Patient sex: F
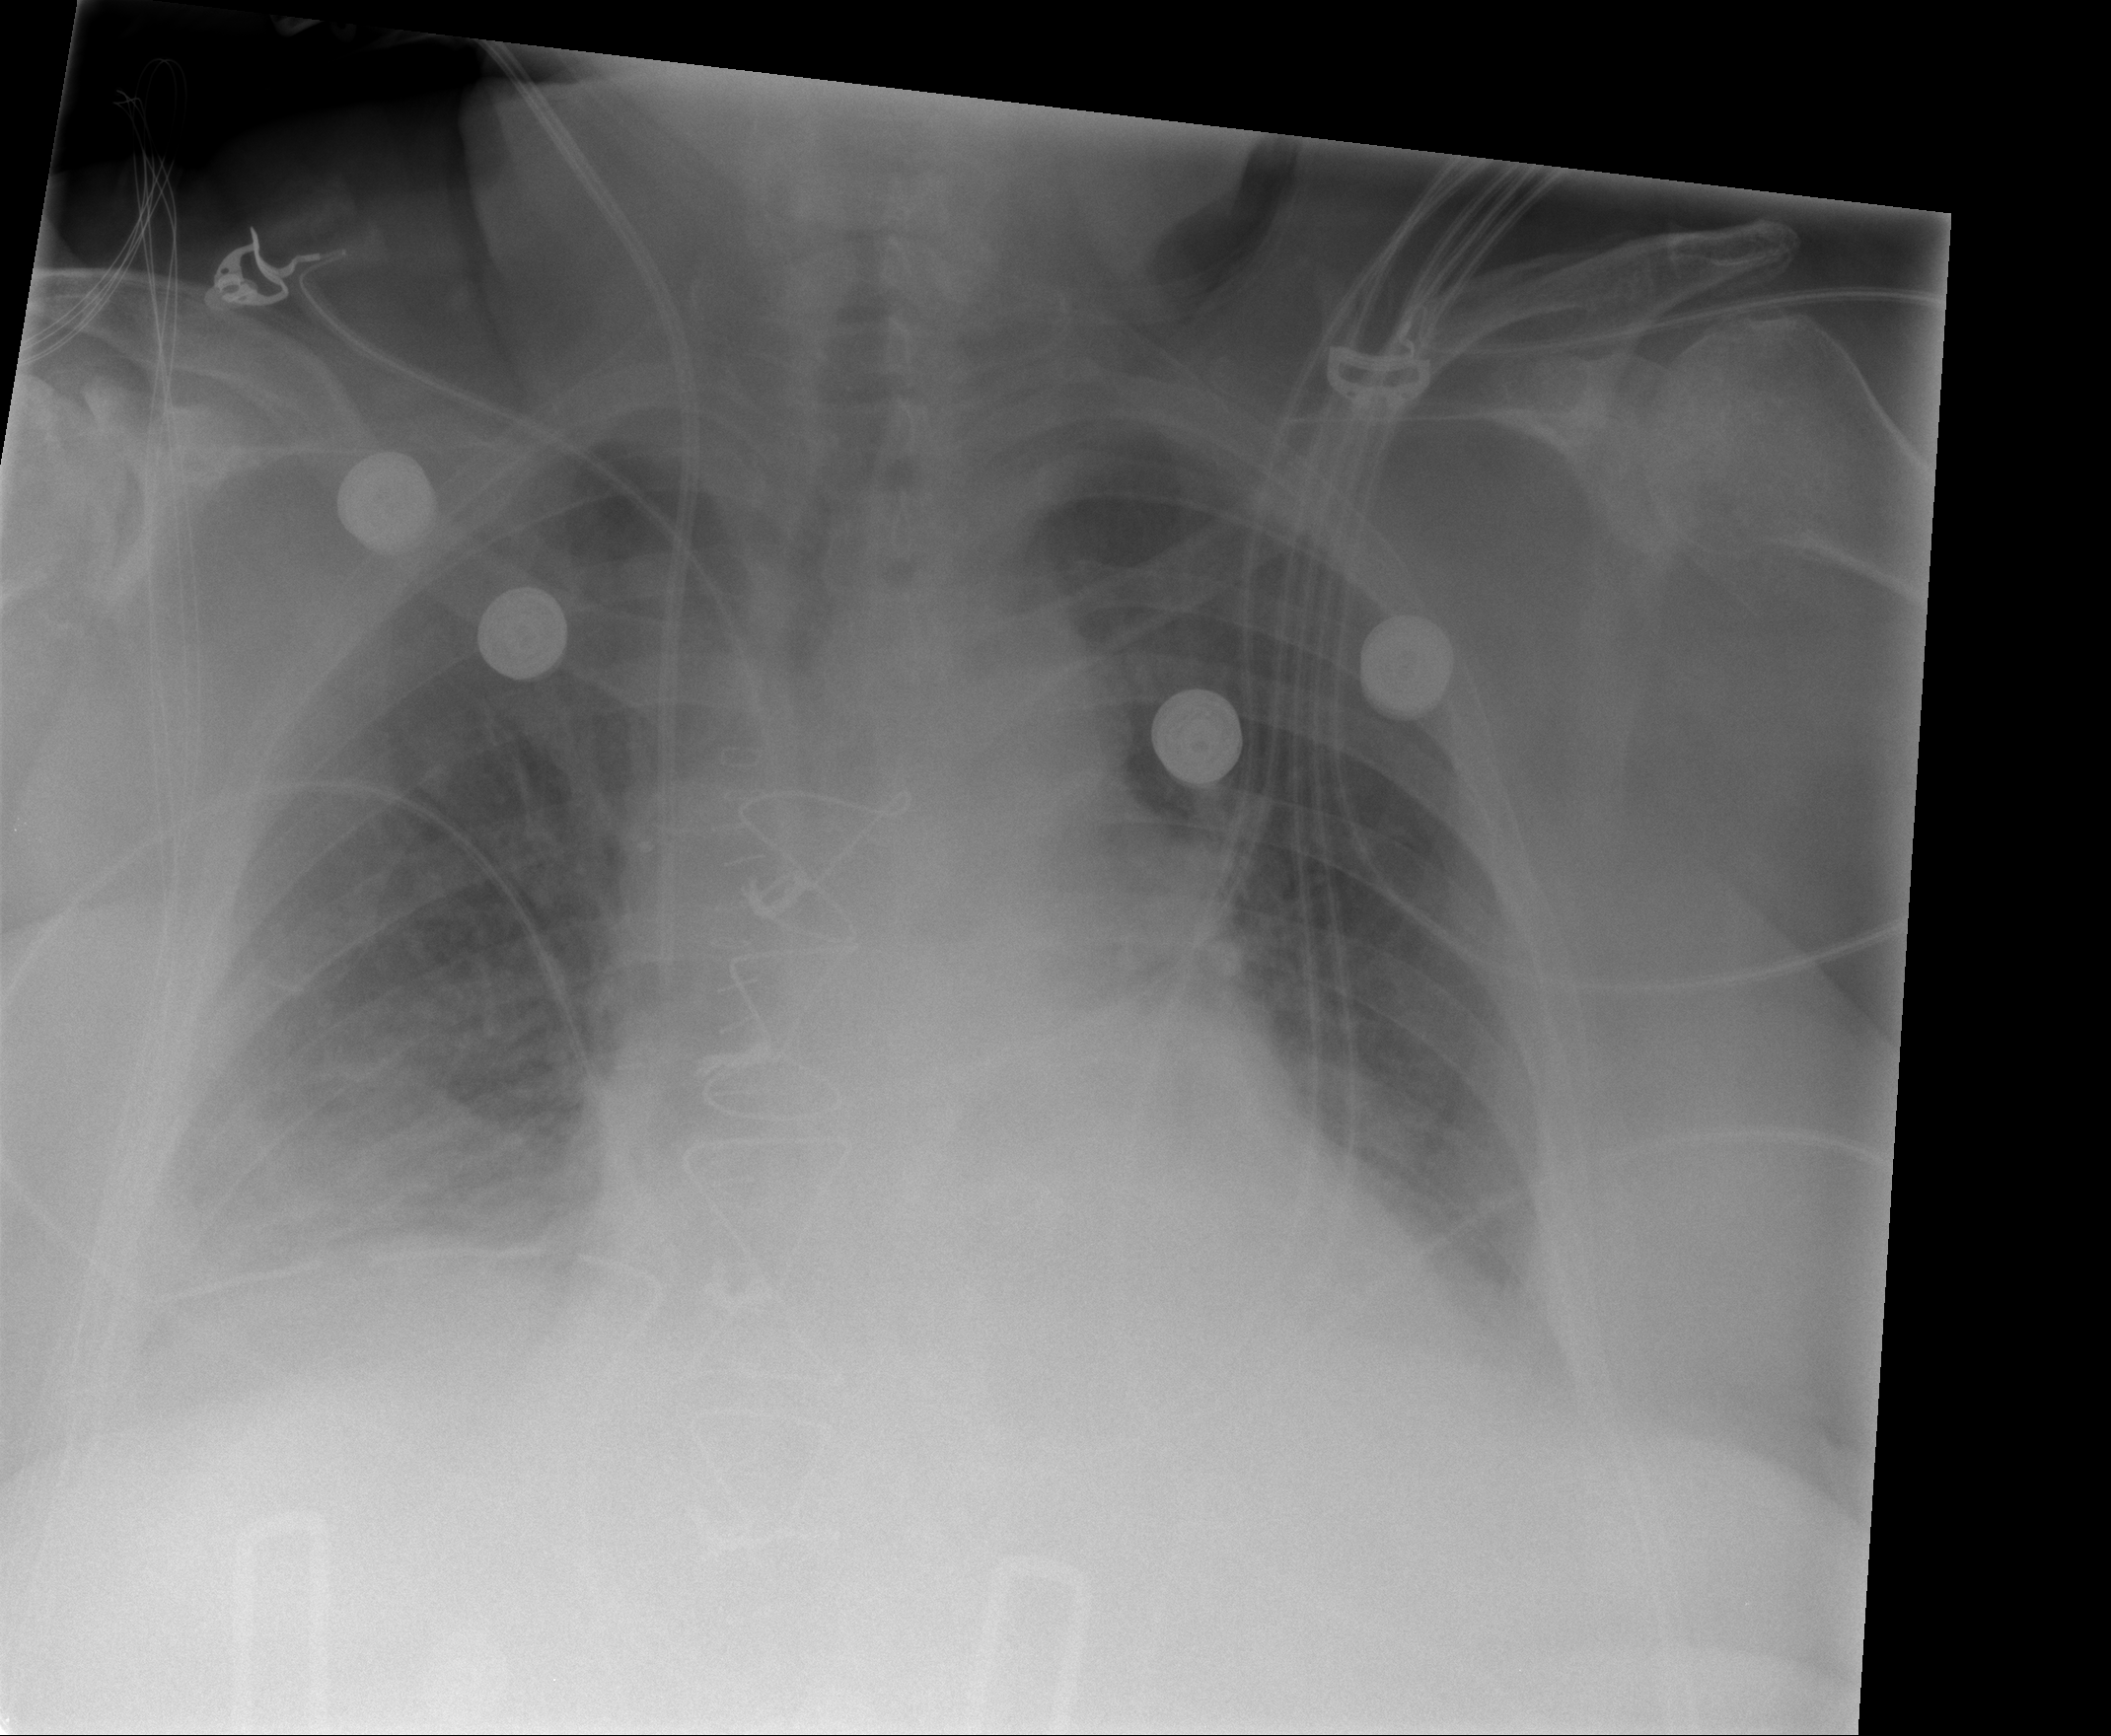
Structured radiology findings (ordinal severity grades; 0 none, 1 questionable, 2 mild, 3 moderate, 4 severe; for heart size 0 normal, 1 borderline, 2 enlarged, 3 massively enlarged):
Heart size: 2
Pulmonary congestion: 1
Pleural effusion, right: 2
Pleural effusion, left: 1
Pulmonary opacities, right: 1
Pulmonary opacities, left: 1
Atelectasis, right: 2
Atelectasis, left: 2